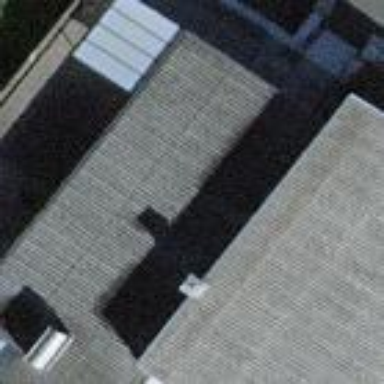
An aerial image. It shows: Building with flat gray roof.